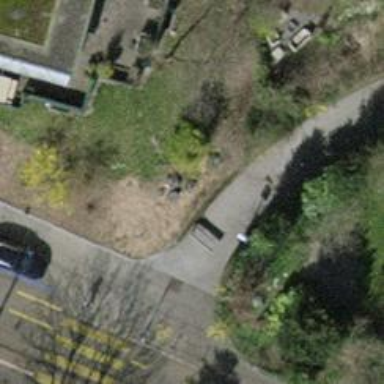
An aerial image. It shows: Footway with sett surface.